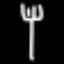
Label: fork